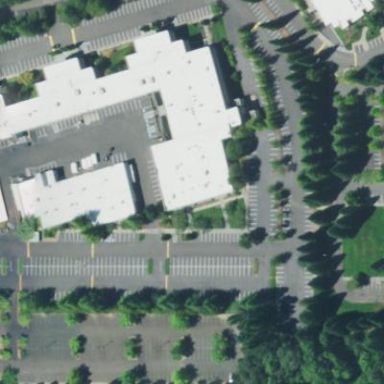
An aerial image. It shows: Commercial building.